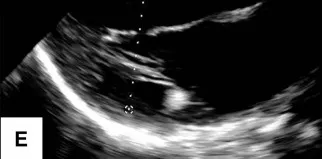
Apical four-chamber view showed an enlarged right atrium, the changes were not significant within 1, 2, and 5 years.
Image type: radiology (ultrasound)